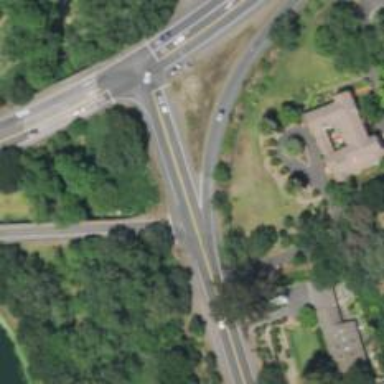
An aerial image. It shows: Secondary link road crossing over bridge.